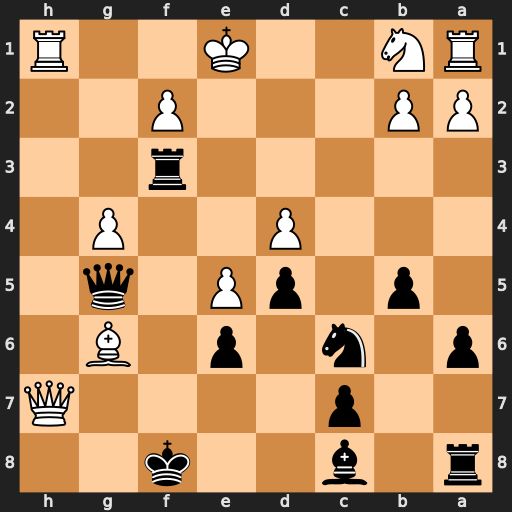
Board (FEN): r1b2k2/2p4Q/p1n1p1B1/1p1pP1q1/3P2P1/5r2/PP3P2/RN2K2R
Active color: b
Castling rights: KQ
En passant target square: -
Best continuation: Qc1+ Ke2 Nxd4#